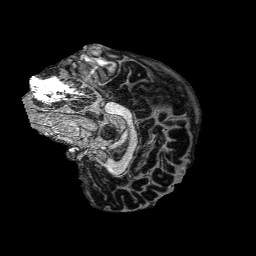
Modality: MP2RAGE
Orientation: sagittal